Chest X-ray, AP view. Patient: 32 years old, sex M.
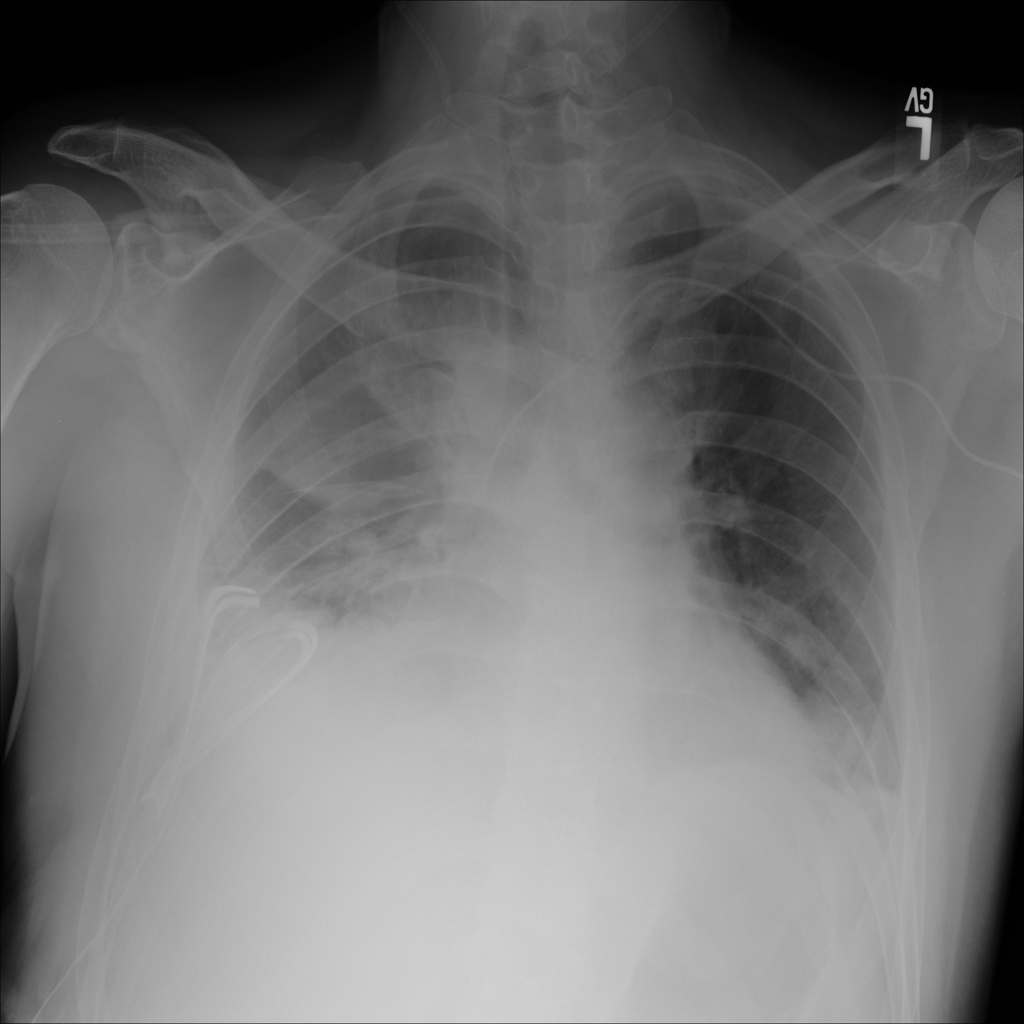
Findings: Atelectasis, Effusion, Infiltration